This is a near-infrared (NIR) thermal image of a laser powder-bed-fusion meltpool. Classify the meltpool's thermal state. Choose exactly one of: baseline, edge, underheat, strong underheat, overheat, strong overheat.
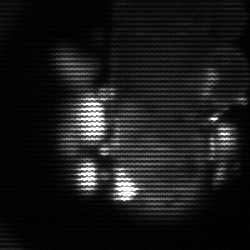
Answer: strong underheat